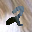
Label: 2